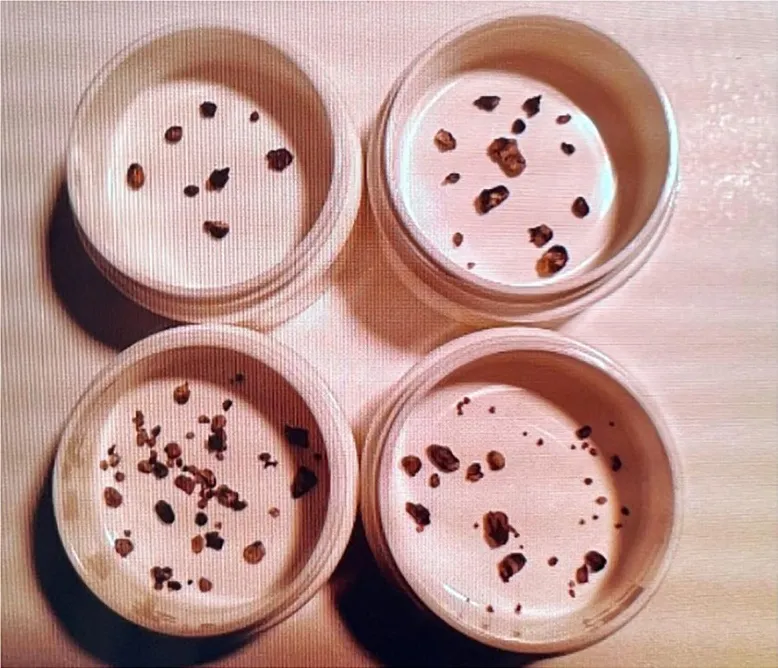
Renal calculi throughout the years. Microscopic image showcasing the assortment of renal calculi collected over several years. The top 2 containers are prior to 2021. The bottom left container is from 2021, and the bottom right corner is from 2022. The image highlights a multitude of supernumerary renal calculi, elucidating their recurrent formation. The correlation between these calculi and tick-borne infections is explored in this case report, presenting a potential link worthy of further investigation.
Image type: radiology (x_ray)